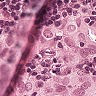
Metastatic tissue present: yes